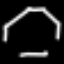
Label: octagon